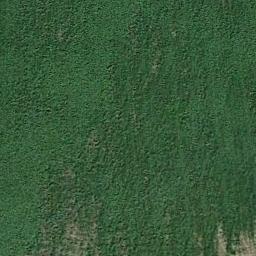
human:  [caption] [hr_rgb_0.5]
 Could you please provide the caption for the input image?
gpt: The meadow is dense but uneven .

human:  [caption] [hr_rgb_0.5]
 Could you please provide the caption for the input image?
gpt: This meadow has dense grasses and parts of the meadow are relatively sparse .

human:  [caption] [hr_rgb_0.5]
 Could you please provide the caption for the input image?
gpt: A large lush green meadow covered with green grass .

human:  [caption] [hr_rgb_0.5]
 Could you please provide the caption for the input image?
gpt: The grass is flanked by lush woods .

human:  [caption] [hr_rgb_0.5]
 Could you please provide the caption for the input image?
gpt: A dense meadow with many green grass .